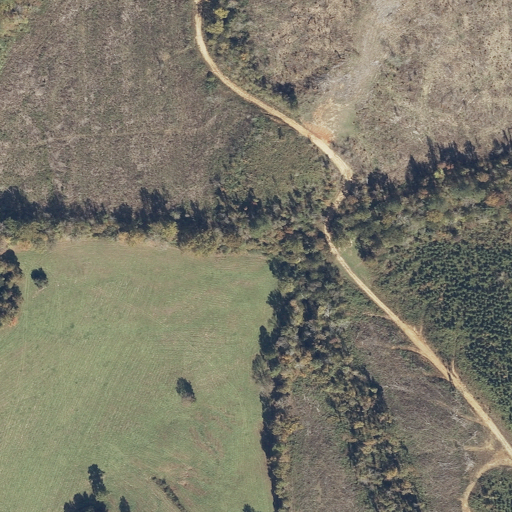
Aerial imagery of valley in Alabama named Lewis Hollow containing grassland, pasture, deciduous forest, shrub, mixed forest, woody wetlands, and evergreen forest